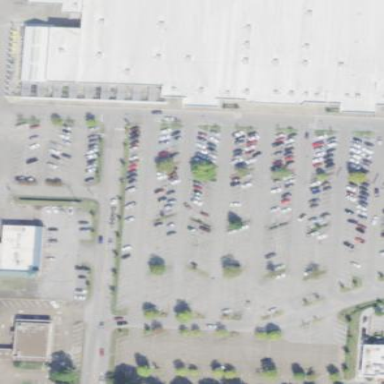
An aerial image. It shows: Parking area with surface.